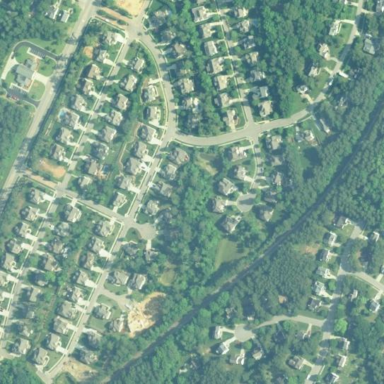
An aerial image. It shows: Residential neighbourhood.